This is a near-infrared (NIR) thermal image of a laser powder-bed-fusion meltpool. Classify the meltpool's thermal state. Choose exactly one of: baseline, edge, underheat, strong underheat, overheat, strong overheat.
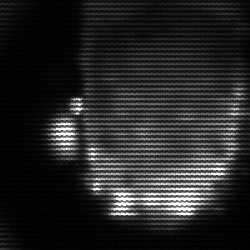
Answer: baseline